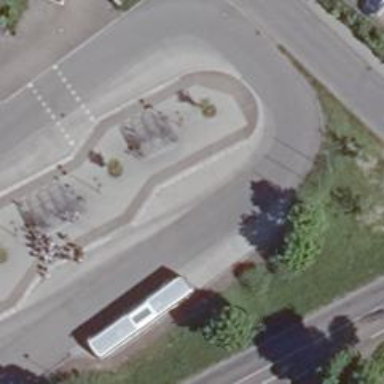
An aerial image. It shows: Platform with shelter for public transport.